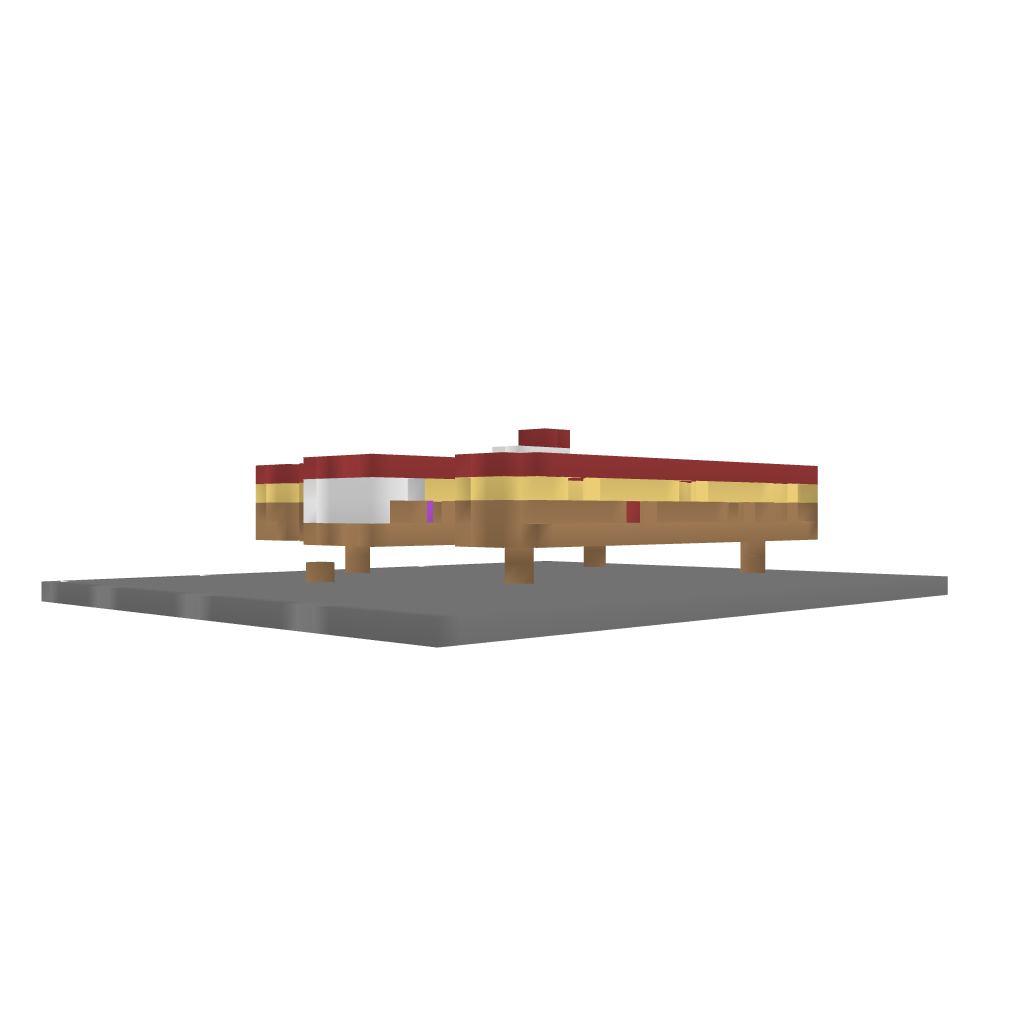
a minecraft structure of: The Ebon Hawke bad low quality